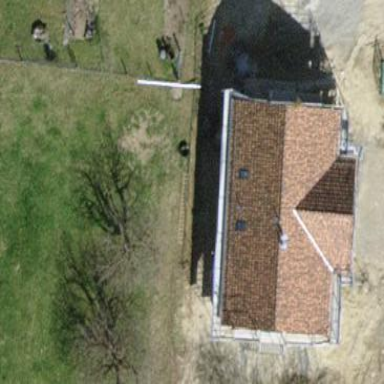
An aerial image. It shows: Building with tile roof.